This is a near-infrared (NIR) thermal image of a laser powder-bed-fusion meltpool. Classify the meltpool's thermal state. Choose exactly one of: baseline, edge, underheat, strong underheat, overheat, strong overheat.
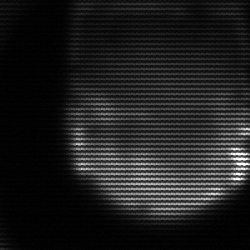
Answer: edge